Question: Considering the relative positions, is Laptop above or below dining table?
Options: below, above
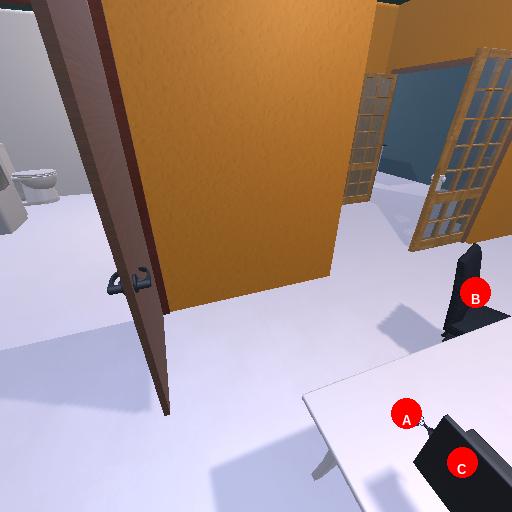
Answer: below